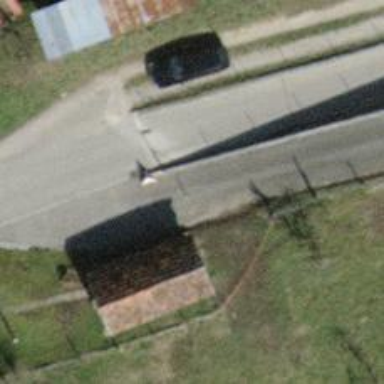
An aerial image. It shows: Bollard barrier.